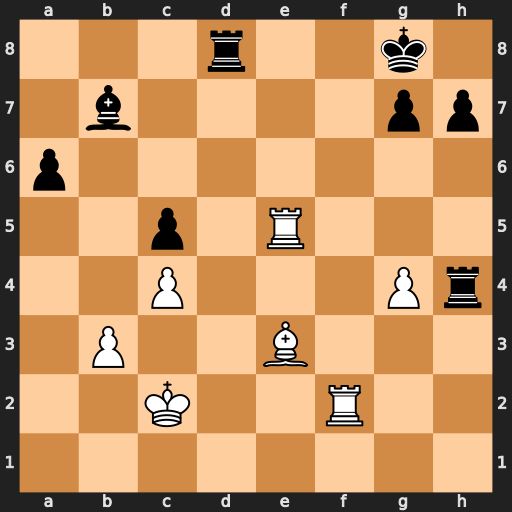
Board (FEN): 3r2k1/1b4pp/p7/2p1R3/2P3Pr/1P2B3/2K2R2/8
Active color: w
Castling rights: -
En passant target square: -
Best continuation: Bg5 Rxg4 Bxd8